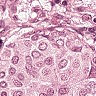
Metastatic tissue present: yes